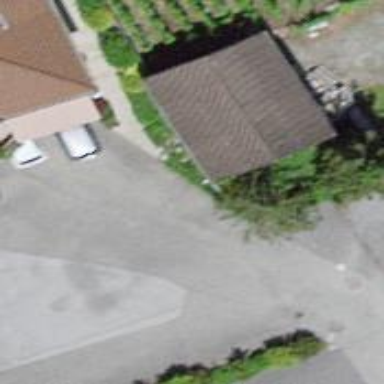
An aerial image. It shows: Shed.